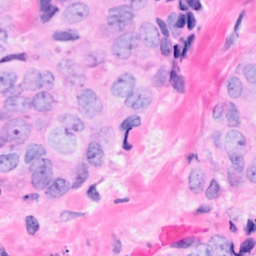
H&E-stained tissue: Breast